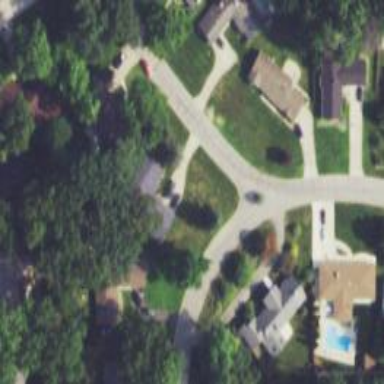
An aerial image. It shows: Residential road.